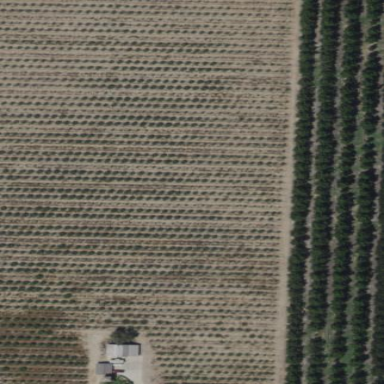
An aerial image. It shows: Orchard.